Question: I want to install jcdk 2.2.1 in Eclipse, but it only accept jcdk 2.2.2! as you see in the below I have error.
How I can solve this problem? thank you.

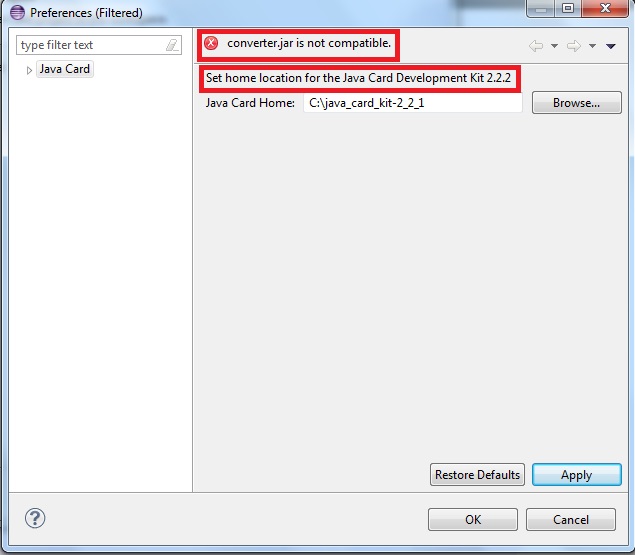
Answer: I set eclipse with then I close eclipse window and replace the contents of with contents if and the problem solved.